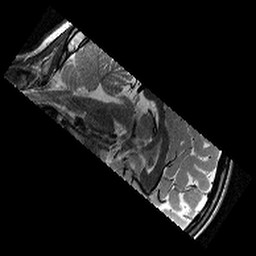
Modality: T2w
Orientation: sagittal
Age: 12
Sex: female
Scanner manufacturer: siemens
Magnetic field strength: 3 T
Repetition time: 9.23 s
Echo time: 0.067 s